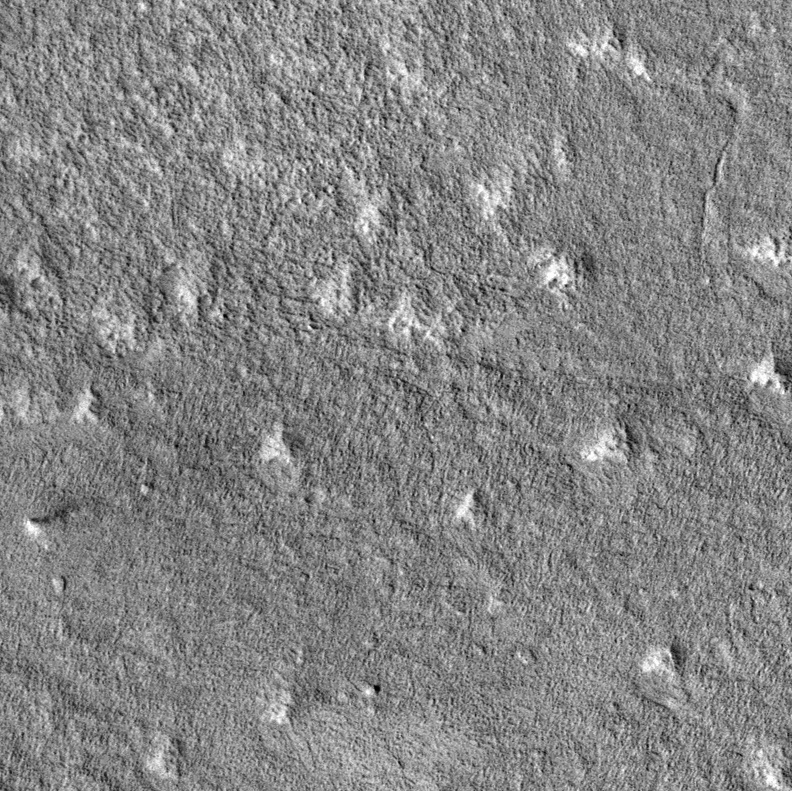
Label: dustdevil